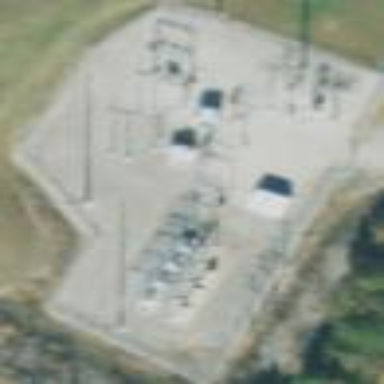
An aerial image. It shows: Outdoor power substation surrounded by fence.